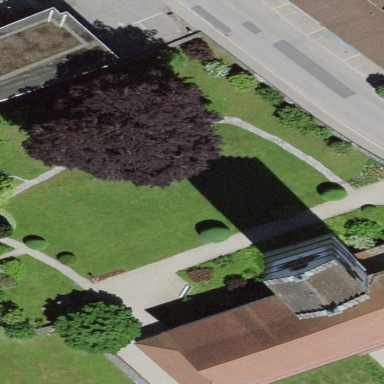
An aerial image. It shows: Churchyard.